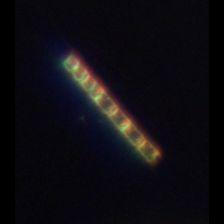
Taxon: Lauderia_Hemiaulus
Group: Diatoms